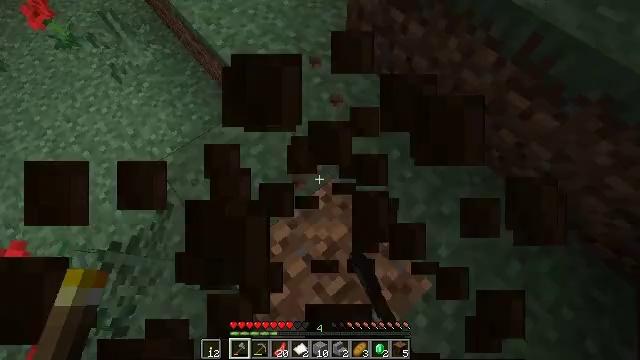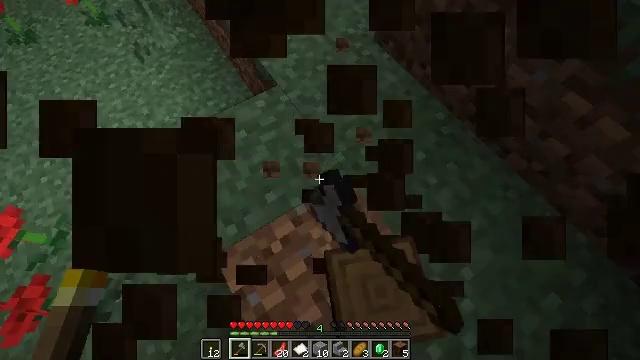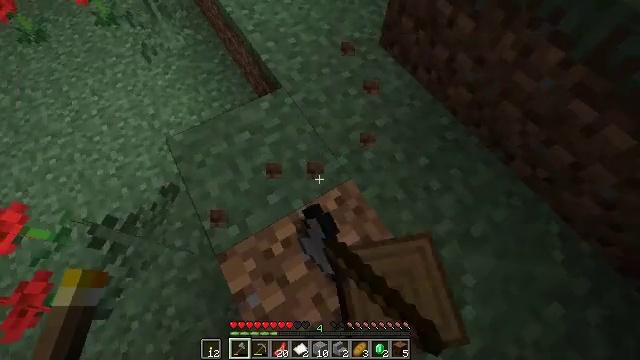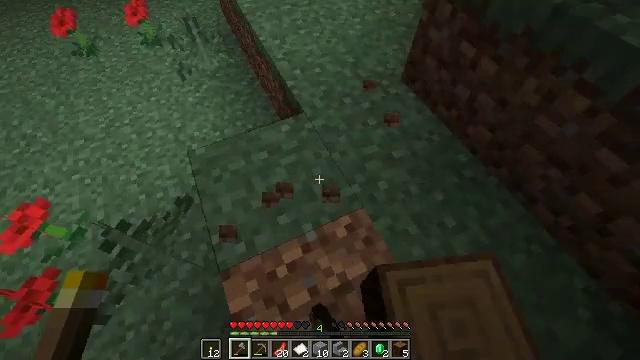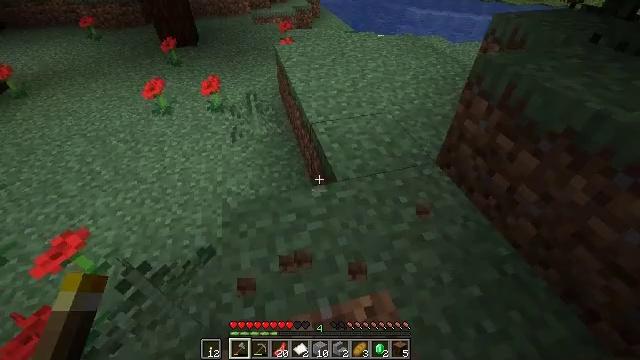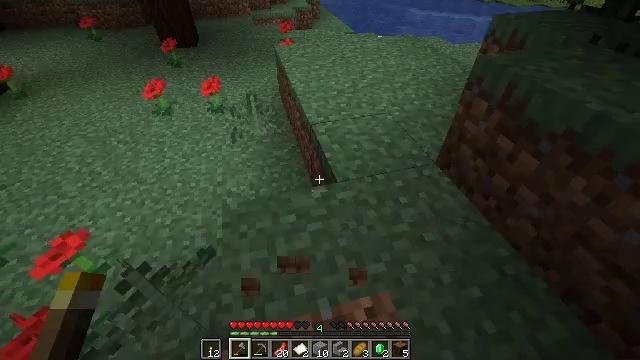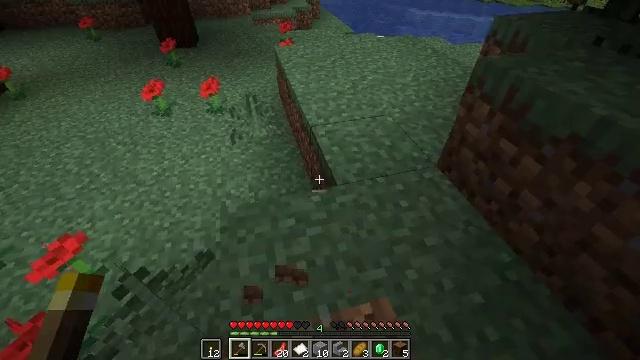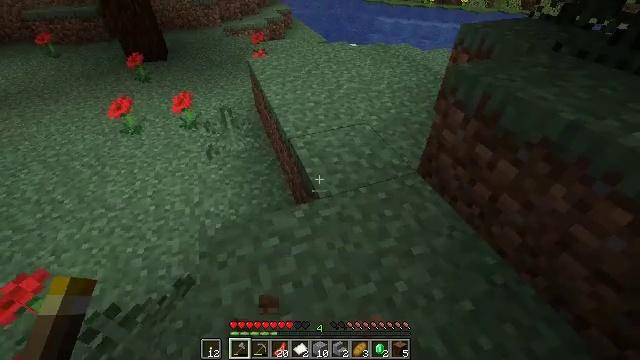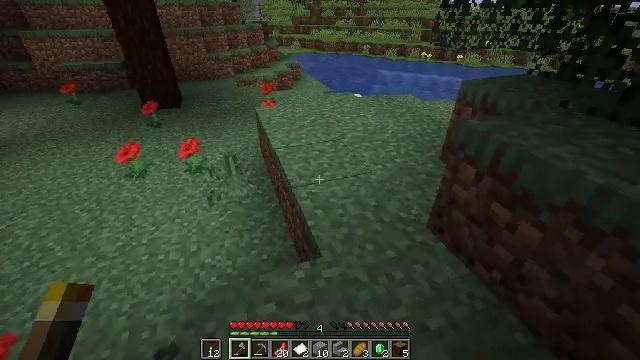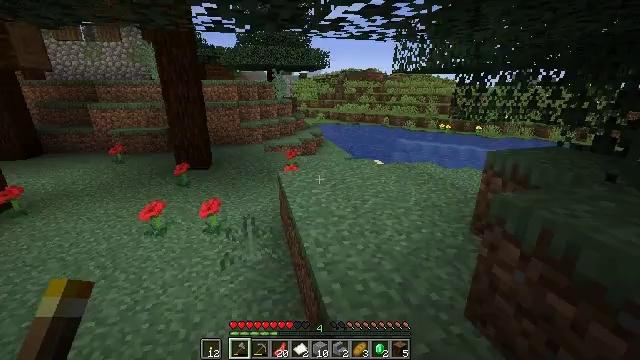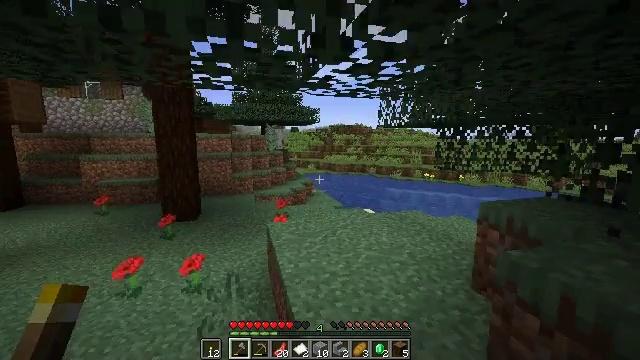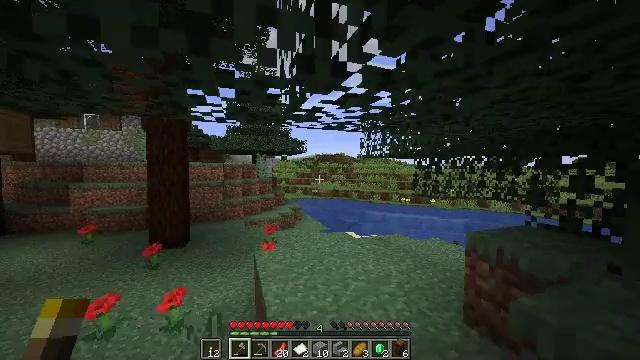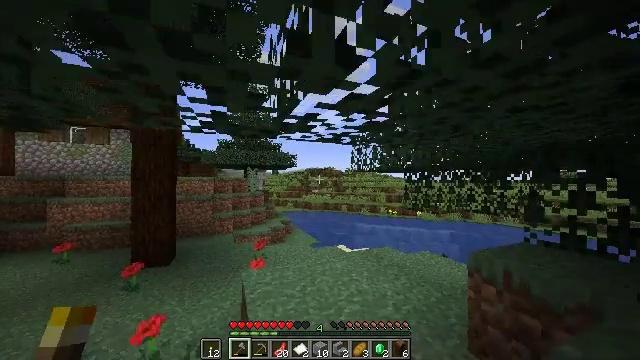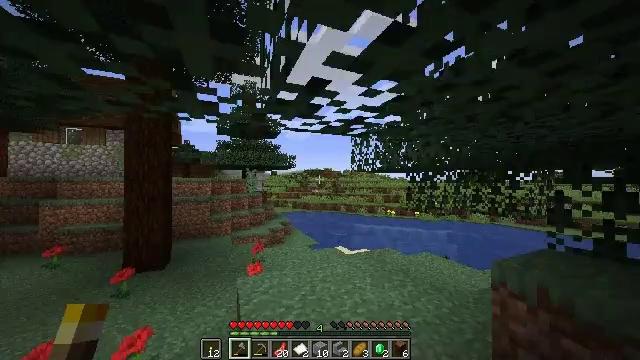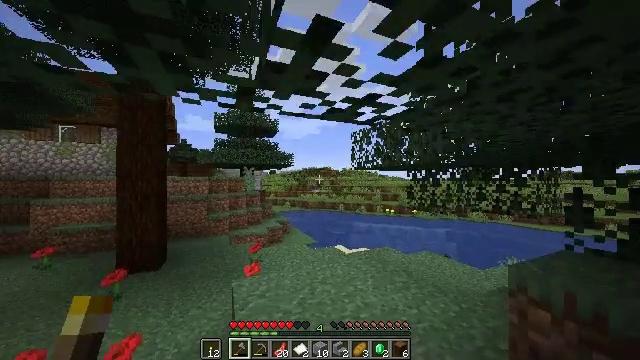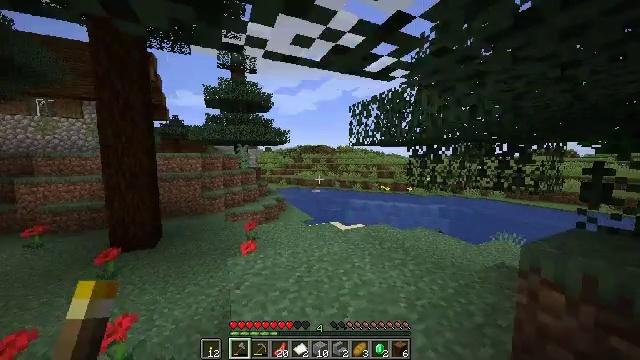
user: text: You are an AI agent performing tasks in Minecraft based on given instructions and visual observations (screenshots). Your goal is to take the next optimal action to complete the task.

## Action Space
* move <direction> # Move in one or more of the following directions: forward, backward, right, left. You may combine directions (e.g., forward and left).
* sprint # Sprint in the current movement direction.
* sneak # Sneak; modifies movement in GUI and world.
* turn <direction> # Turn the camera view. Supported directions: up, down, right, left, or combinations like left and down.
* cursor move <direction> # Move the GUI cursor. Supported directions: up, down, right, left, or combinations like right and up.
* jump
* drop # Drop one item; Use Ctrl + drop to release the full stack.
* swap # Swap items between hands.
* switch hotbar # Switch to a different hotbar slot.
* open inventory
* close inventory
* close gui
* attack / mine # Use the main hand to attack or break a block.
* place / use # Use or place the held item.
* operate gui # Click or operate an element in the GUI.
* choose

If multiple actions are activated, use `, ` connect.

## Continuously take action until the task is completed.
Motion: motion action
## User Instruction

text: Gather polished andesite.
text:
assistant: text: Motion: turn left and up, attack / mine
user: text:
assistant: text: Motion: turn left, attack / mine
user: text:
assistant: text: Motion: turn left and up, attack / mine
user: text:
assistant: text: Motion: turn left and up
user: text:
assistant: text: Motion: no_op
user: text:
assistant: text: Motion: move forward
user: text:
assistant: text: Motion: move forward, turn right and up
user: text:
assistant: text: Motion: turn left and up
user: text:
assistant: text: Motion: move forward, turn left and up
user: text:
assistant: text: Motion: move forward, turn right and up
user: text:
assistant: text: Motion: move forward, turn right and up
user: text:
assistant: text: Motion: move forward, turn right and up
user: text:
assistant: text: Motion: move forward
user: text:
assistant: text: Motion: move forward
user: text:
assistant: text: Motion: move forward, turn right and down
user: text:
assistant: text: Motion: move forward, turn down
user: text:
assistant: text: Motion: move forward, turn left and down
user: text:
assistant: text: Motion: move forward
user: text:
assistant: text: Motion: move forward
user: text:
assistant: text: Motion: move forward, turn left
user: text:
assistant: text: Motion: move forward, turn left
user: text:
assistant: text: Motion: move forward, turn left, switch to hotbar 2
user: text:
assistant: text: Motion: move forward, switch to hotbar 2
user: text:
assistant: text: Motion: move forward, switch to hotbar 2
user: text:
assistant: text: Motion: move forward, switch to hotbar 2
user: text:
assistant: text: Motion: no_op
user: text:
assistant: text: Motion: no_op
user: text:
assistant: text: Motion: move forward
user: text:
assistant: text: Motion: move forward
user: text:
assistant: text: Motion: no_op